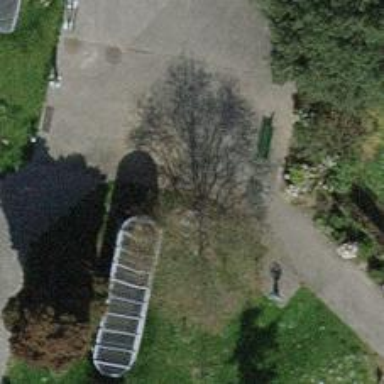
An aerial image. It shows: Fountain.